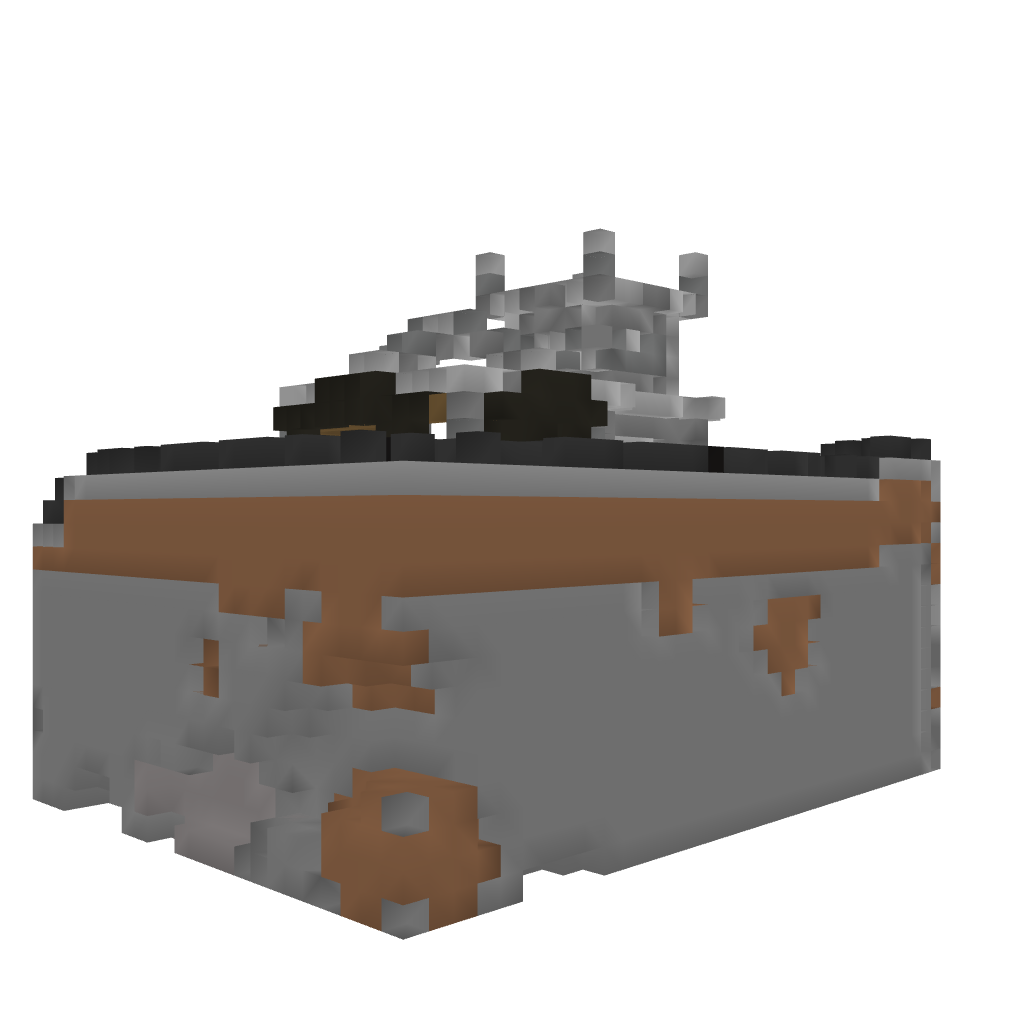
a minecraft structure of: The Modern Outpost [1]